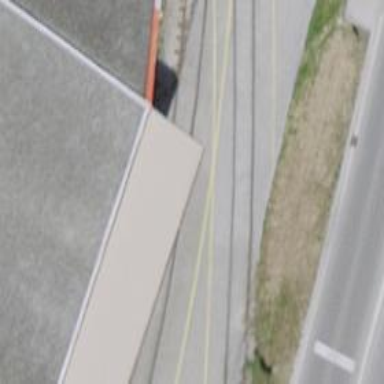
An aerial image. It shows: Single-track railway spur.